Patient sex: F
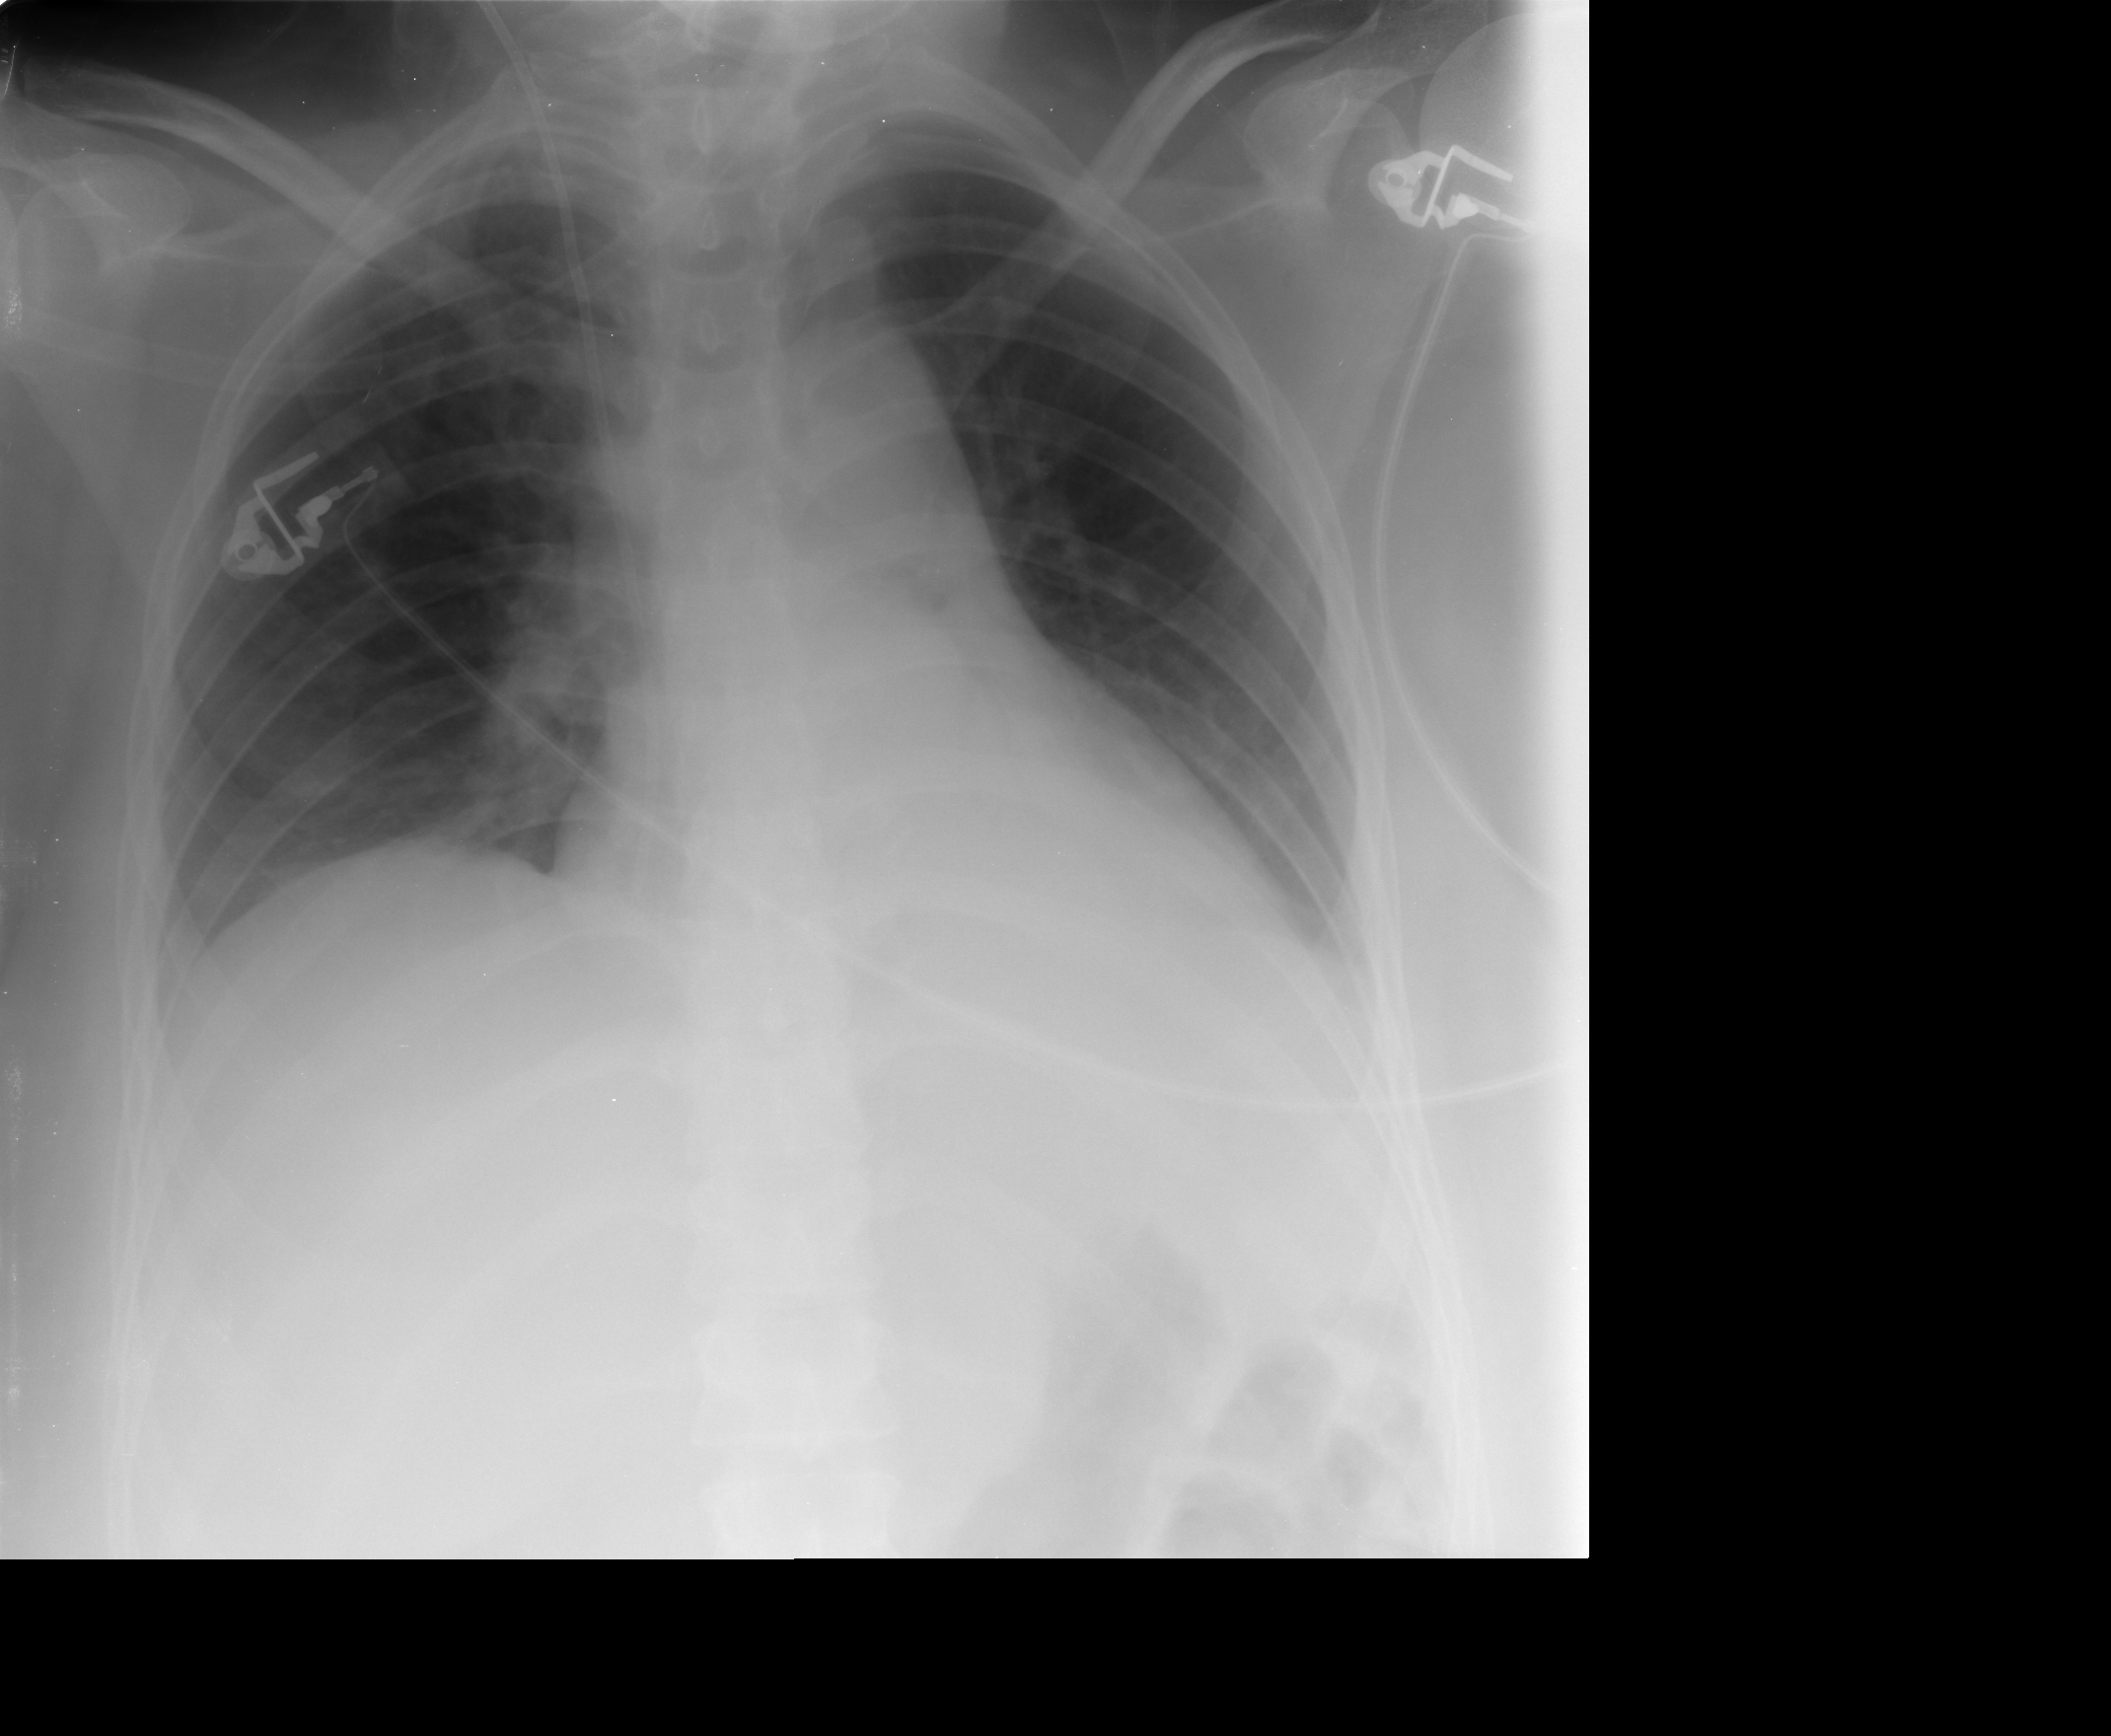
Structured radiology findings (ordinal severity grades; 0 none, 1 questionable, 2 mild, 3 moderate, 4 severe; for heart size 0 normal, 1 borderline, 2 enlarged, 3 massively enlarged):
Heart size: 0
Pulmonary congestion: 0
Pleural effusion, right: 0
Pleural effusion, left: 0
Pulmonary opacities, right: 0
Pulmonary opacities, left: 0
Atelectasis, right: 2
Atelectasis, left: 0